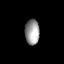
Tissue: lung
Cell type: Epithelial cells
Senescence score: 0.2178
Nuclear area (px): 362
Mean DAPI intensity: 151.787